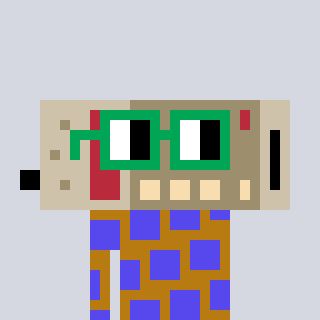
a pixel art character with square green glasses, a cordless phone-shaped head and a gold-colored body on a cool background